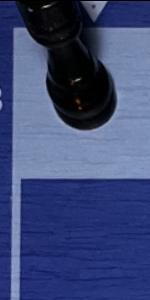
Label: Empty